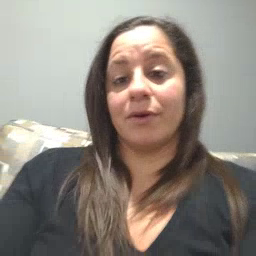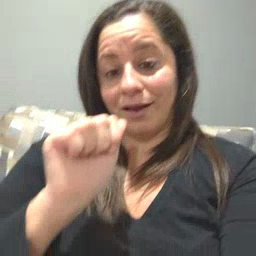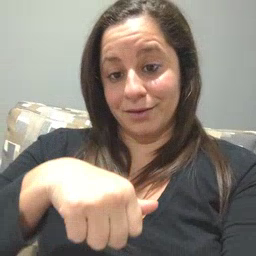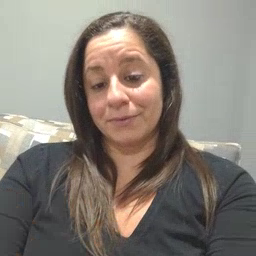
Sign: can